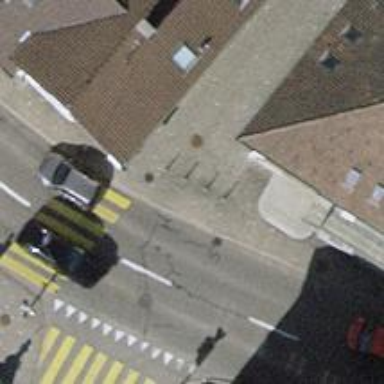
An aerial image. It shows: Bollard.